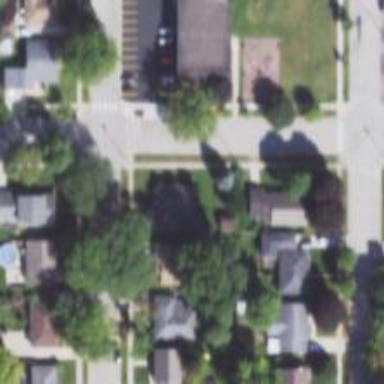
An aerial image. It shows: Residential road with asphalt surface and separate sidewalk.